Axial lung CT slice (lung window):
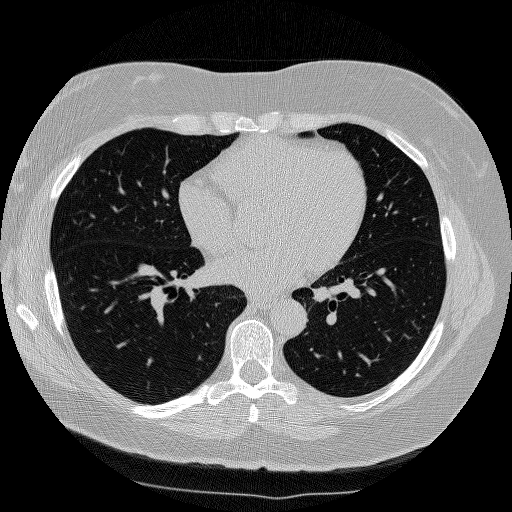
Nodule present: no